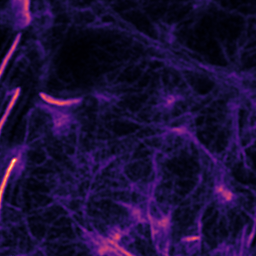
Label: Super-resolution F-actin image